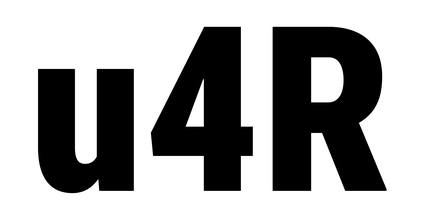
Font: Roboto_Condensed_Black